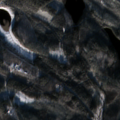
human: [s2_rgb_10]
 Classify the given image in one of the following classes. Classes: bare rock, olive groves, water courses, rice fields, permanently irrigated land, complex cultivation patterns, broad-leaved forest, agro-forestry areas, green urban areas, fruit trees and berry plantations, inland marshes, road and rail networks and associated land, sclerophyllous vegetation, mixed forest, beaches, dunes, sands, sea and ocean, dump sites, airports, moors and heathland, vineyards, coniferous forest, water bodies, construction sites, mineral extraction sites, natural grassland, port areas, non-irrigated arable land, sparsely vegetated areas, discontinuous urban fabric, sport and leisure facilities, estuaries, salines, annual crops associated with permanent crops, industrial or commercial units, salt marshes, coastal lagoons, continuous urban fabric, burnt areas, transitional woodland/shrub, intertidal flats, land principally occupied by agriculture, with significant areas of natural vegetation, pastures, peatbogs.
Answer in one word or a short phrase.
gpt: coniferous forest, mixed forest, transitional woodland/shrub